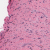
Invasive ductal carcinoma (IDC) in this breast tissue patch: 0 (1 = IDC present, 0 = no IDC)